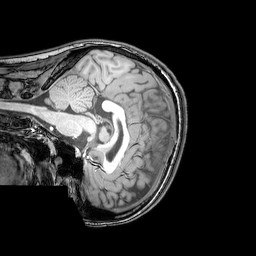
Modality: T1w
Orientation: sagittal
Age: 21
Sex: female
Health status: healthy
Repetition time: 0.081 s
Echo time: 0.037 s